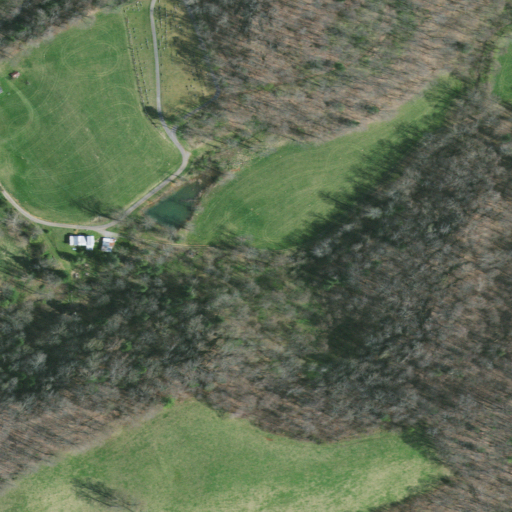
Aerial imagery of valley in Tennessee named Blevins Hollow containing deciduous forest, pasture, open development, mixed forest, and low intensity development